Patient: sex F, age 33
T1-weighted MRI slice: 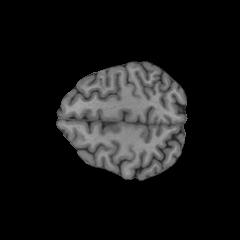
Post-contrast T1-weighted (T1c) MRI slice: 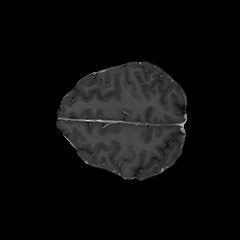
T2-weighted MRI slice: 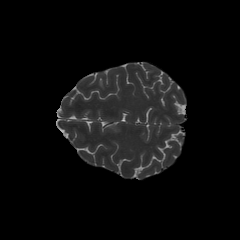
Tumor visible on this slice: no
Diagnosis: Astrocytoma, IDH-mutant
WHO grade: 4